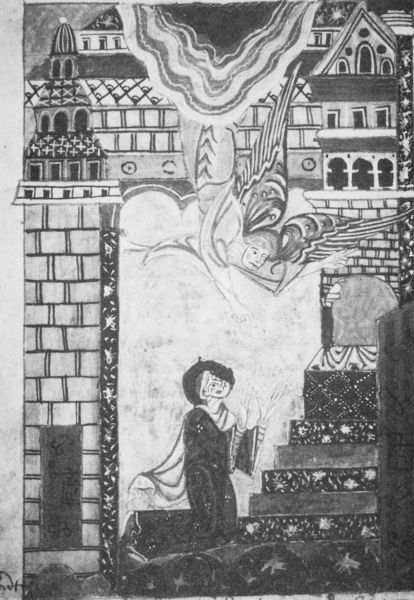
Titel: Ms. 502
Institution: Valenciennes, Bibliothèque Municipale
Schlagwörter: flügel, himmel, mann, umhang, stadt, fenster, frankreich, frau, grau, hut, nacht, schwarz, säule, tür, weiss, dach, gebäude, haus, schloss, wolke, malerei, bart, architektur, steine, tot, hände, häuser, kirche, figur, mantel, pflanzen, turm, engel, hocke, dorf, giebel, mauer, französisch, kuppel, treppe, wandmalerei, stufen, zeigen, tor, foto, buch, burg, türme, traum, schwarzweiss, sterne, seite, knien, beten, gebet, altar, sarg, grab, jesus, mauern, christlich, knieend, priester, mönch, erscheinung, heiliger, heilige, fresko, tur, maria, jerusalem, miniatur, verkündigung, kapuze, hockend, buchmalerei, zauber, flugel, votivbild, madchen, 1000, marchen, jerusaleml